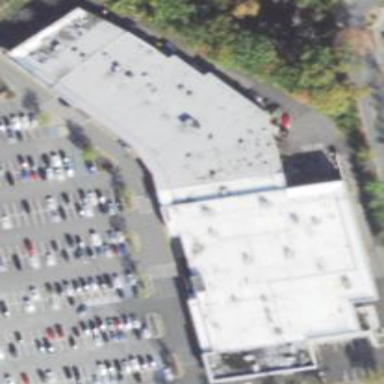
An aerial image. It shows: Retail building.